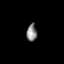
Tissue: lung
Cell type: Others
Senescence score: 0.2187
Nuclear area (px): 174
Mean DAPI intensity: 135.31